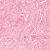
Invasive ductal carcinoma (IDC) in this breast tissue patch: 0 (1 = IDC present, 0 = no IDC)